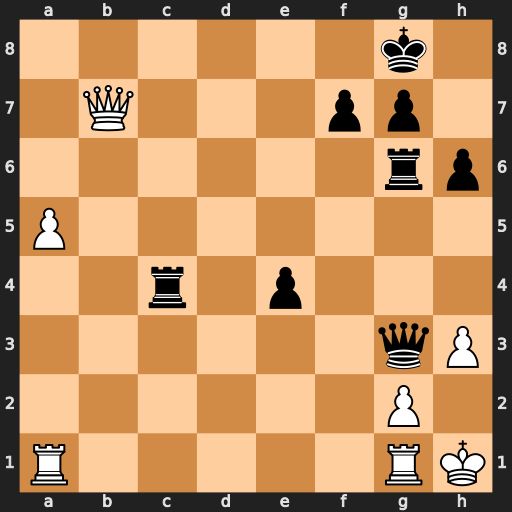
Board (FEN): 6k1/1Q3pp1/6rp/P7/2r1p3/6qP/6P1/R5RK
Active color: w
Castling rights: -
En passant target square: -
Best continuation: a6 Rc3 Qb2